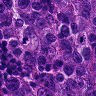
Metastatic tissue present: yes